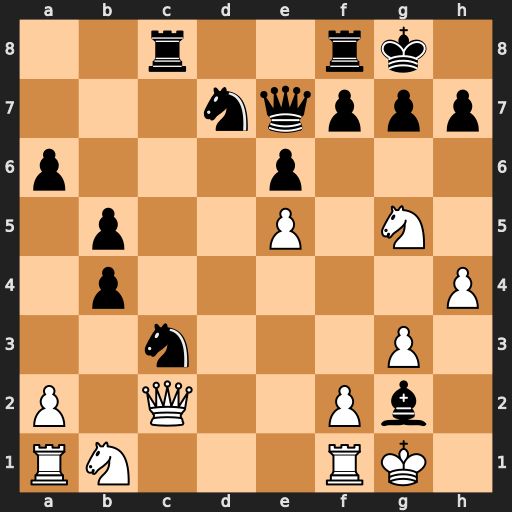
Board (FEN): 2r2rk1/3nqppp/p3p3/1p2P1N1/1p5P/2n3P1/P1Q2Pb1/RN3RK1
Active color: w
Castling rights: -
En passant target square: -
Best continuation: Qxh7#